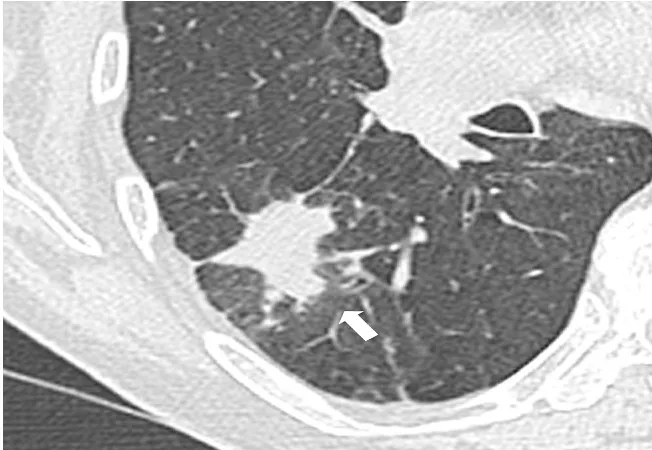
First unenhanced CT scan, with axial reformations, showing a 33-mm spiculated mass of the apical segment of the lower right lobe (large arrow).
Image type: radiology (ct)